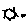
Label: sun